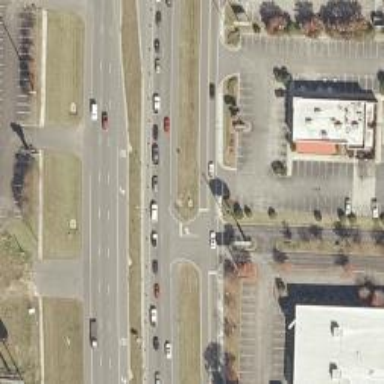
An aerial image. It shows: Asphalt road with dual carriageways at trunk level.